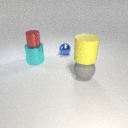
large gray rubber sphere below large yellow rubber cylinder